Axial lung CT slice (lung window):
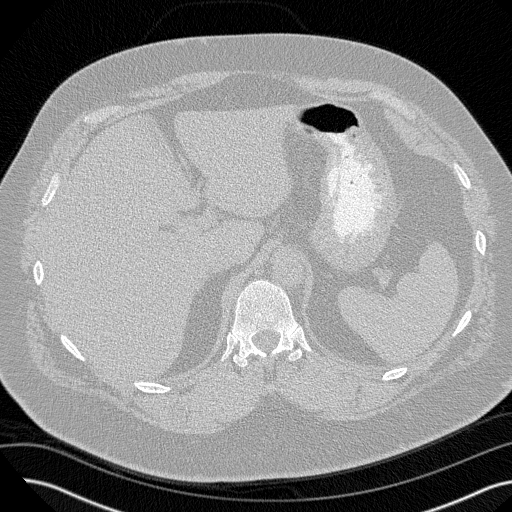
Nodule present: no